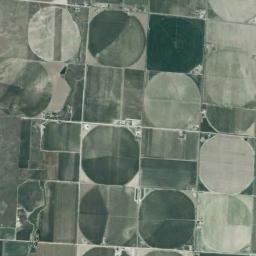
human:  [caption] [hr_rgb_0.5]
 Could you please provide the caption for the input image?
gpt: There are some green circle farmland and square farmland .

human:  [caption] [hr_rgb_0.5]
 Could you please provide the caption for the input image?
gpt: Several neatly arranged green, Khaki mixed circular farmland .

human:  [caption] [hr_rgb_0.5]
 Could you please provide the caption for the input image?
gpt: Each circular field is surrounded by a square .

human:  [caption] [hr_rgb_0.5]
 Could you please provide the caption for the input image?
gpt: Several circular farmlands with different colors are on the ground and some other shapes of farmlands beside .

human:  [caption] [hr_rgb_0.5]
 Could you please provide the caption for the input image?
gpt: There are many circular farmlands and rectangle farmlands arranged irregularly .